Question: I want to remove existing ValidationRule property which resides in the TABLE from vba programatically. I am unaware the constraint name too.

I opted to print table informations. So that i can add the constraint name in alter statement.
Please let me know if u feel the question is not clear
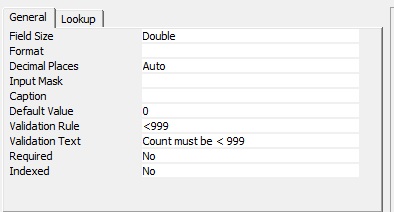
Answer: You can examine and/or modify a field's 'ValidationRule' property by referencing the field name in the table's 'Fields' collection.
Here is a sample Immediate window session ...
'''
' display existing rule
? CurrentDb.TableDefs("tblFoo").Fields("a_number").ValidationRule
<999
' discard rule
CurrentDb.TableDefs("tblFoo").Fields("a_number").ValidationRule = ""
' verify rule gone
? CurrentDb.TableDefs("tblFoo").Fields("a_number").ValidationRule
' that last command printed an empty string
'''
The 'ValidationRule' property is not implemented as a named constraint and it can not be altered with a SQL DDL statement.